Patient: sex F, age 82
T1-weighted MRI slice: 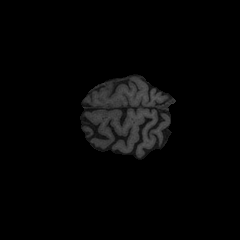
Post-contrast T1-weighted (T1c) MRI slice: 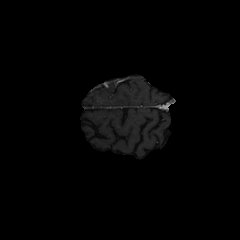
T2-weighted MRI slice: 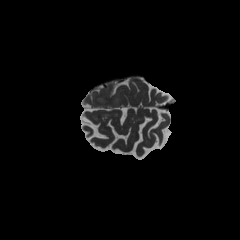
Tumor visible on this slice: yes
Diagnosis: Glioblastoma, IDH-wildtype
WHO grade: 4